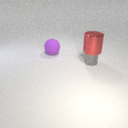
small gray metal cylinder below large red metal cylinder